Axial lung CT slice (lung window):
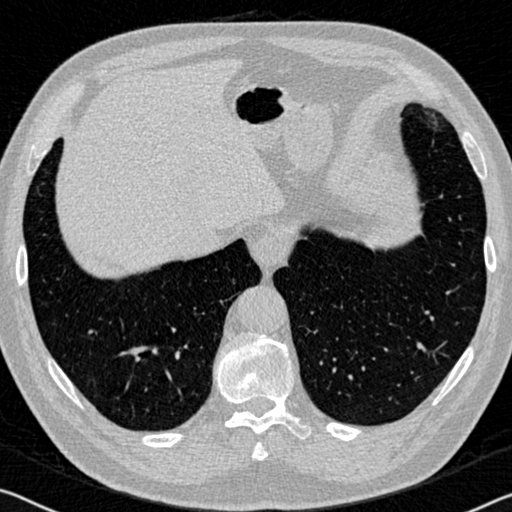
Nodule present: no